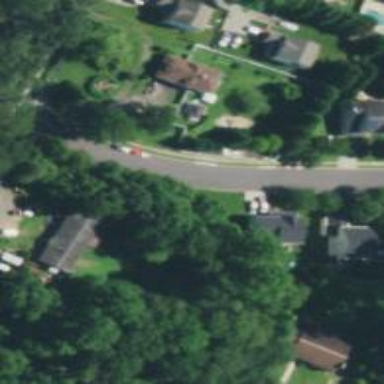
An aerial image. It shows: Residential road with asphalt surface. There is sidewalk on the left side.